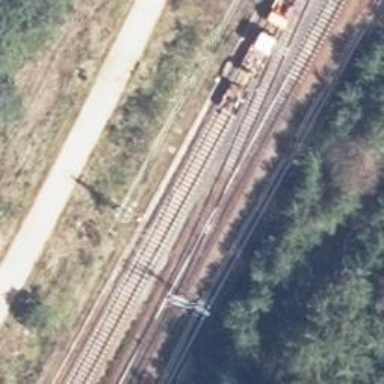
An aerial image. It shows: Railway with electrified contact lines.